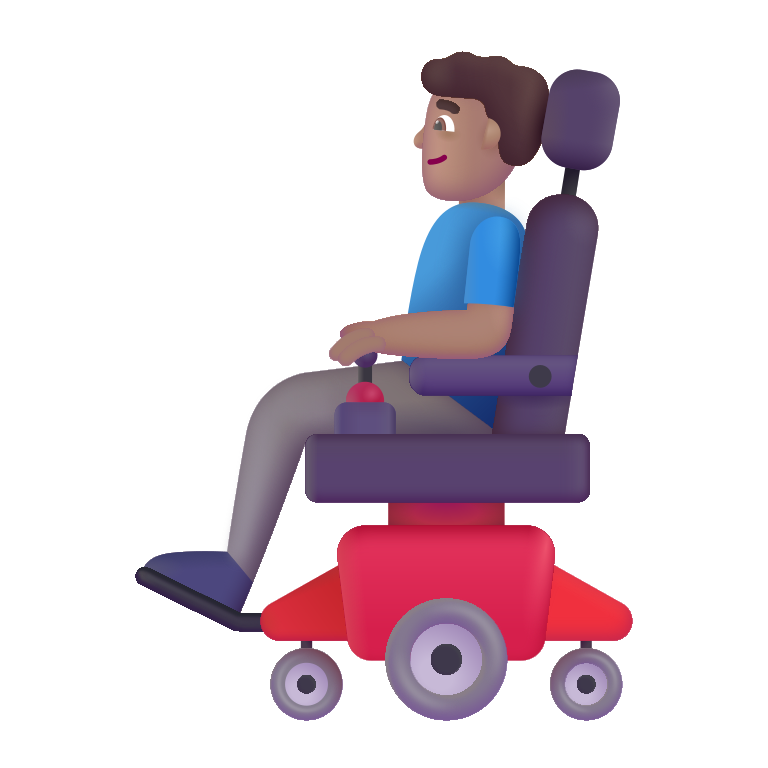
man in motorized wheelchair color